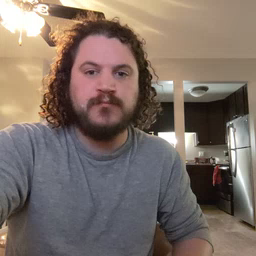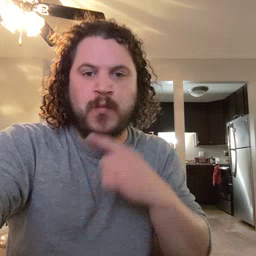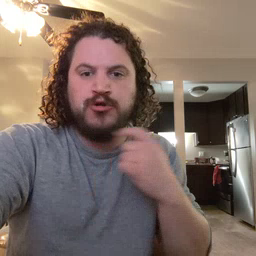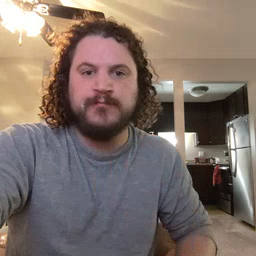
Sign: dryer